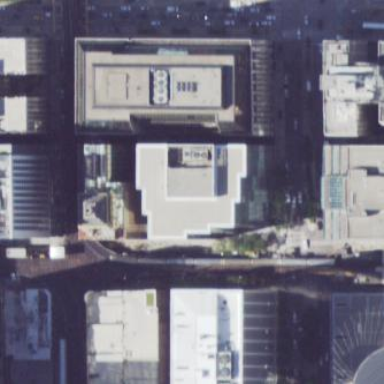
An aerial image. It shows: Office building with flat roof made of tar paper.